Field crop: maize
Growth stage: 2
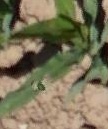
Species: maize